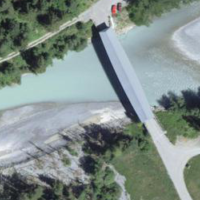
EUNIS habitat code: 15
Species observed at this site:
Phoenicurus ochruros
Cinclus cinclus
Humulus lupulus
Ptyonoprogne rupestris
Motacilla alba
Chenopodium album